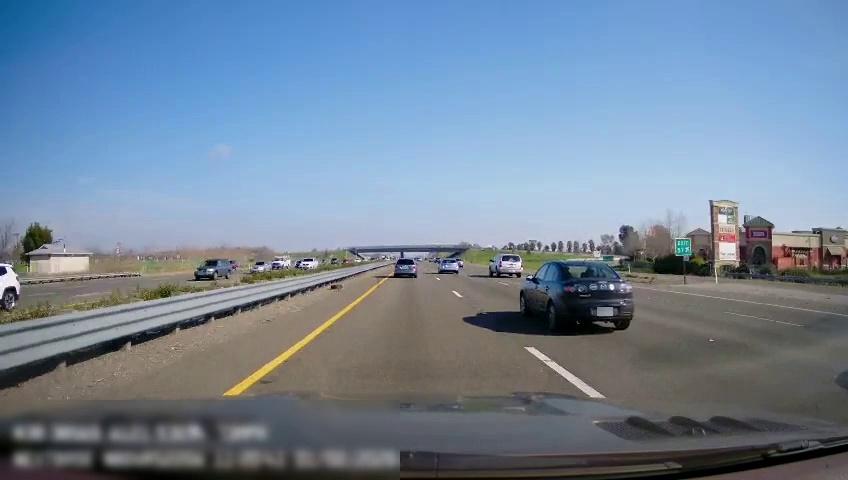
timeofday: Day
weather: Sunny
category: Drivable Space
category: Drivable Space
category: Vehicles | Car
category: Vehicles | SUV
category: Vehicles | Car
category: Vehicles | Car
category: Vehicles | SUV
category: Vehicles | Car
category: Vehicles | SUV
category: Vehicles | Car
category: Vehicles | SUV
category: Vehicles | Truck
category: Vehicles | Car
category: Lanes | Current Lane
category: Lanes | Current Lane
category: Lanes | Alternate Lane
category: Lanes | Alternate Lane
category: Lanes | Alternate Lane
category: Lanes | Opposite Lane
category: Lanes | Opposite Lane
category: Traffic | Signs
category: Traffic | Signs